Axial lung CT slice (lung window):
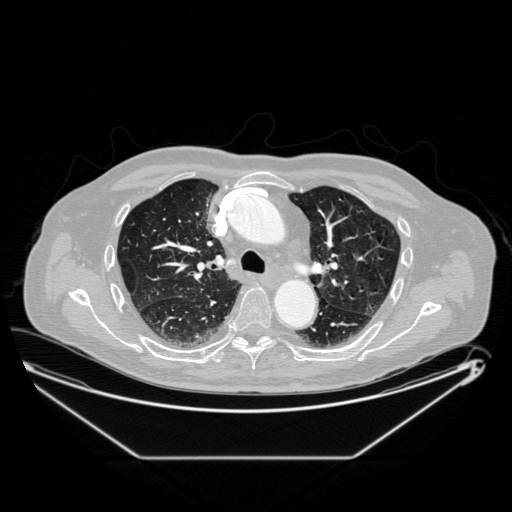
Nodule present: no